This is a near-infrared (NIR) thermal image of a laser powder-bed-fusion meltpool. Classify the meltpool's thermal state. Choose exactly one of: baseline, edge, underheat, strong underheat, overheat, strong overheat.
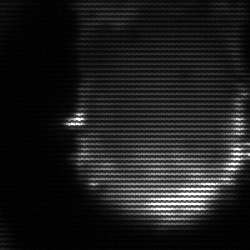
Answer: baseline